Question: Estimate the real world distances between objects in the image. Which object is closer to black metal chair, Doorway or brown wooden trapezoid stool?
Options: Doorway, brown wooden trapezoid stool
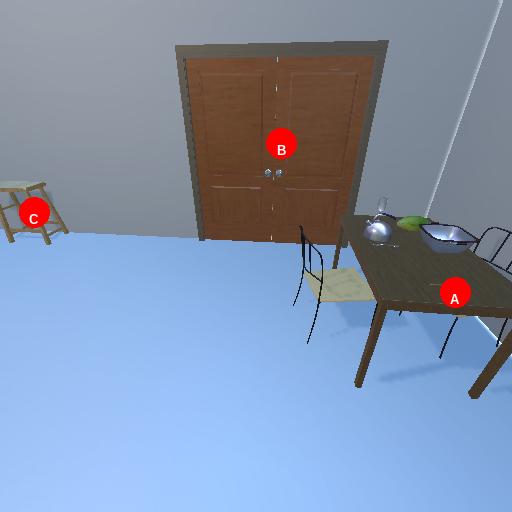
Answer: Doorway